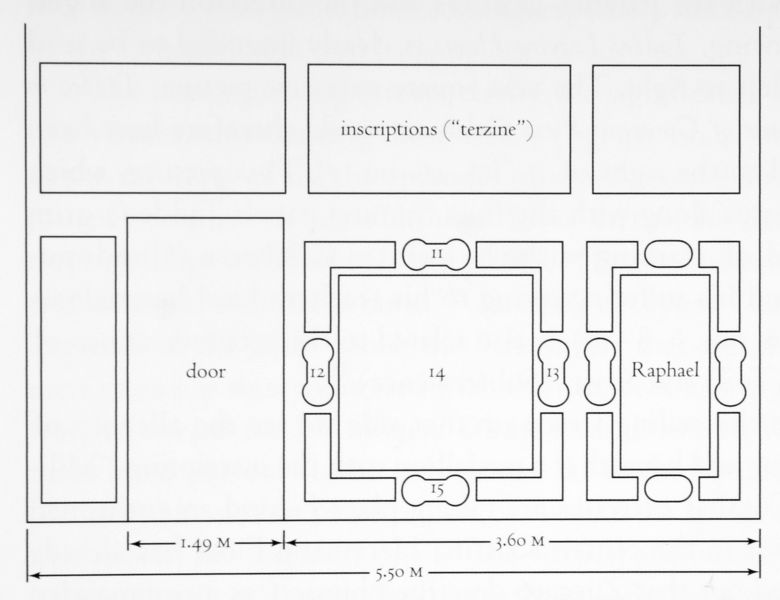
Titel: Verteilung der "vita illustrata" des jungen Taddeo in derSala del Disegno - Südwand - Skulptur - custos effigiei - Musik
Künstler: Federico Zuccari
Standort: Rom
Institution: Palazzo Zuccari
Schlagwörter: gemälde, weiß, grau, raum, schwarz, skizze, tür, zeichnung, zimmer, gebäude, haus, schloss, masse, wand, architektur, bild, felder, decke, schrift, bilder, grafik, graphik, linien, wohnung, zahlen, ziffern, rechtecke, name, rechteck, schwarz-weiss, beschriftung, räume, entwurf, quadrate, villa, zahl, richtung, plan, deckengemälde, museum, lineal, nummern, quadrat, viereck, vierecke, bau, nummer, englisch, pfeile, grundriss, aufriss, maßstab, bauplan, aufteilung, genau, abmessung, abmessungen, maßangaben, planung, einteilung, meter, messung, säle, technische zeichnung, entfernung, aufhängung, begriffe, schwazr, breite, raumplan, längen, raphael, bemaßung, wandfeld, door, inscriptions, bilderhängung, 13, 14, 12, terzine, grundriss#plan, grundriss door raphael maße, karrés